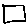
Label: square